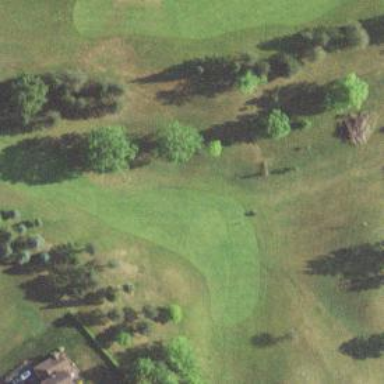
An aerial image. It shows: Golf hole.